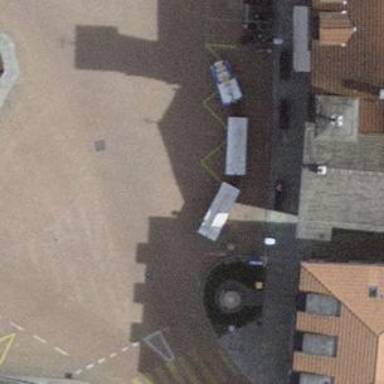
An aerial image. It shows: Bus stop with platform for public transport.